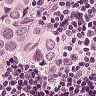
Metastatic tissue present: yes